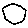
Label: hexagon